Question: I'm trying to parse some JSON object strings that I'm getting using gson-1.6.jar I have placed it in the same location as my other .jars and have added it to my buildpath in eclipse.
The other libraries worked fine when I added them and I can use them without any issues, but when I try to create the JSON object, I get the titular error. I've looked through the other questions with this error, but I couldn't find a solution that didn't involve something that I've tried or something unrelated.
I import it near the top using:
'''
import com.google.gson.Gson;
'''
Then use it later in a static function like so:
'''
Gson g = new Gson();
'''
Here is my eclipse generated classpath file [Path] substituted for actual path:
'''
<?xml version="1.0" encoding="UTF-8"?>
<classpath>
<classpathentry kind="src" path="src"/>
<classpathentry kind="con" path="org.eclipse.jdt.launching.JRE_CONTAINER/org.eclipse.jdt.internal.debug.ui.launcher.StandardVMType/jre6">
<attributes>
<attribute name="owner.project.facets" value="java"/>
</attributes>
</classpathentry>
<classpathentry kind="con" path="org.eclipse.jst.server.core.container/org.eclipse.jst.server.tomcat.runtimeTarget/Apache Tomcat v5.5">
<attributes>
<attribute name="owner.project.facets" value="jst.web"/>
</attributes>
</classpathentry>
<classpathentry kind="con" path="org.eclipse.jst.j2ee.internal.web.container"/>
<classpathentry kind="con" path="org.eclipse.jst.j2ee.internal.module.container"/>
<classpathentry kind="lib" path="[Path]/jabbabase-ws-jwsdp-client-2.4.7.jar"/>
<classpathentry kind="lib" path="[Path]/log4j-1.2.16.jar"/>
<classpathentry kind="lib" path="[Path]/gson-1.6.jar"/>
<classpathentry kind="output" path="build/classes"/>
</classpath>
'''
as well as my build path window:

I'm a little lost at this point. I've tried Google and the posts basically just say to add to your build path. Anybody have any ideas?
Edit: More Info
The code referencing com.google.gson.GSON is used as a bean by a jsp. This function is called from the jsp and the error occurs as soon as the function is executed. The first line in the function is:
'''
Gson g = new Gson();
'''
It seems to compile and deploy fine, but when it is executed, I get the error message.
Thanks
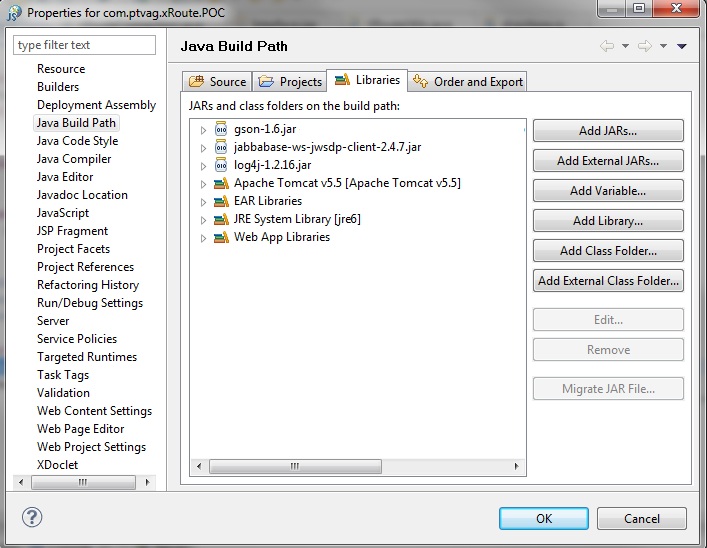
Answer: In case of a JSP/Servlet webapplication, you just need to drop 3rd party JAR files in '/WEB-INF/lib' folder. If the project is a , then Eclipse will automatically take care about setting the buildpath right as well. You do need to fiddle with Eclipse buildpath. Don't forget to undo it all.